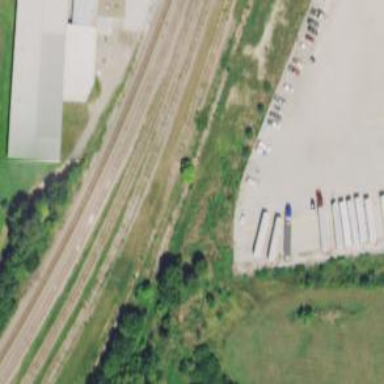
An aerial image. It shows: Unused railway yard.